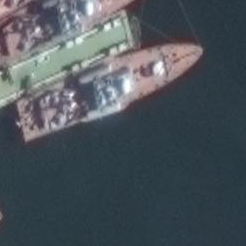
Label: destroyer